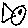
Label: fish